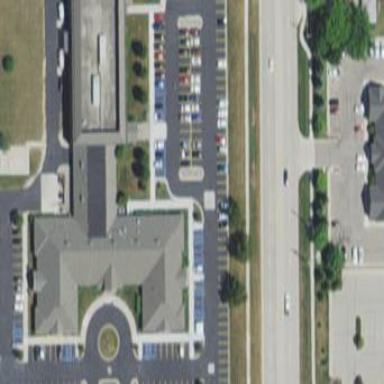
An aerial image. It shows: Clinic building offering healthcare services.